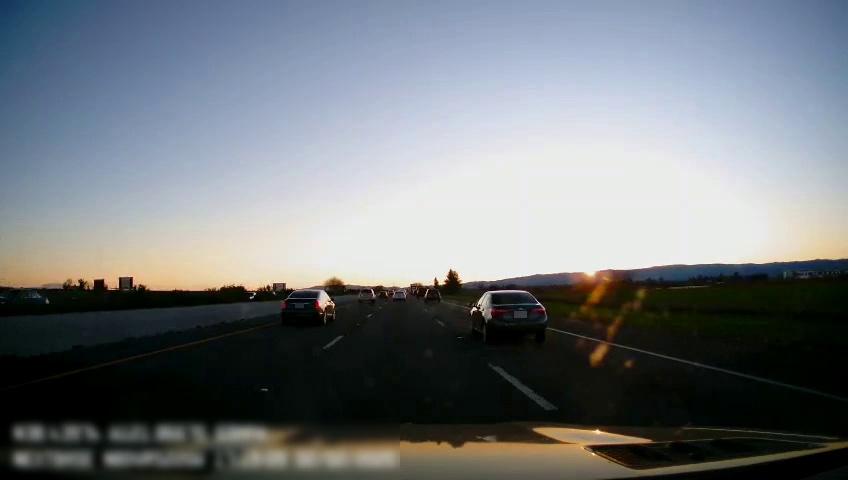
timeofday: Dusk/Dawn/Twilight
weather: Sunny
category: Drivable Space
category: Vehicles | Car
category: Vehicles | Truck
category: Vehicles | Truck
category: Vehicles | SUV
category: Vehicles | Car
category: Vehicles | Car
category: Vehicles | SUV
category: Vehicles | Car
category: Vehicles | Car
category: Lanes | Current Lane
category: Lanes | Alternate Lane
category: Lanes | Alternate Lane
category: Lanes | Alternate Lane